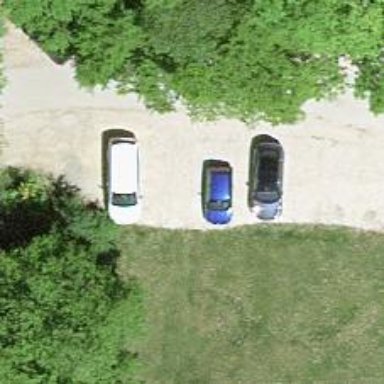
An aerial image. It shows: Street side parking area.